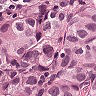
Metastatic tissue present: yes